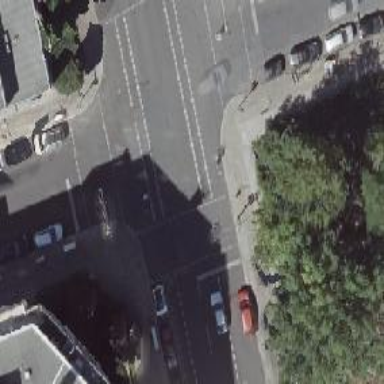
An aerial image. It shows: Road crossing with traffic signals.